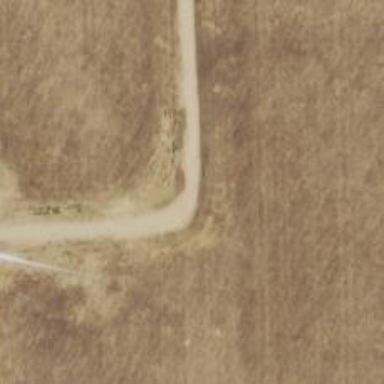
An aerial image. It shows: Road leading to wind farm area designated for service vehicles.